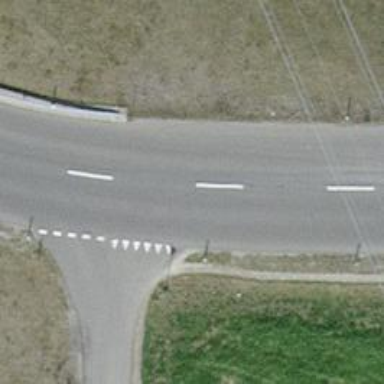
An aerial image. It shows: Road with "give way" sign.